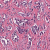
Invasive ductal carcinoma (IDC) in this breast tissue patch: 1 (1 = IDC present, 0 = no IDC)